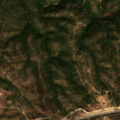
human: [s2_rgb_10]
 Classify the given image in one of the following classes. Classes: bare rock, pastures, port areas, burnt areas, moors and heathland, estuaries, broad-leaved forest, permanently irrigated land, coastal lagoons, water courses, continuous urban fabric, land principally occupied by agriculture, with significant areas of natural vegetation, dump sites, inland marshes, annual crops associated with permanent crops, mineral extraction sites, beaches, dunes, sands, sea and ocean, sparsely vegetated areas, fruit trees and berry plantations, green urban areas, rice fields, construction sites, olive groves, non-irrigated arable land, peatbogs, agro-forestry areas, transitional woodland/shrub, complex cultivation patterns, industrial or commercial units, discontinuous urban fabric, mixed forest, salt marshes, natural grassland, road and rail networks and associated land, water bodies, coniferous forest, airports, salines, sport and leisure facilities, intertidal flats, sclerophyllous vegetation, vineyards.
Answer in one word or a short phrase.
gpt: non-irrigated arable land, broad-leaved forest